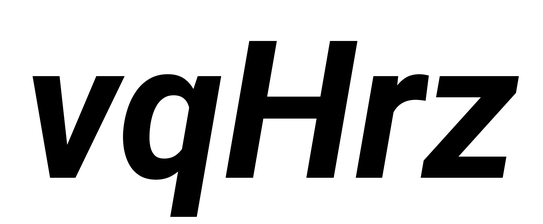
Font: Roboto-Italic_Bold_Italic